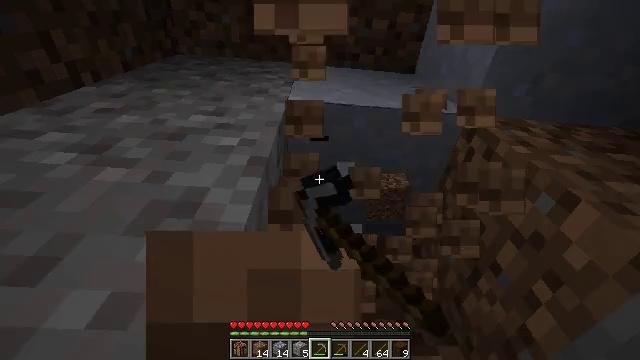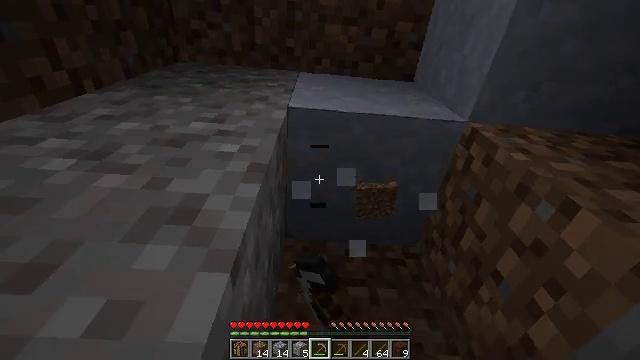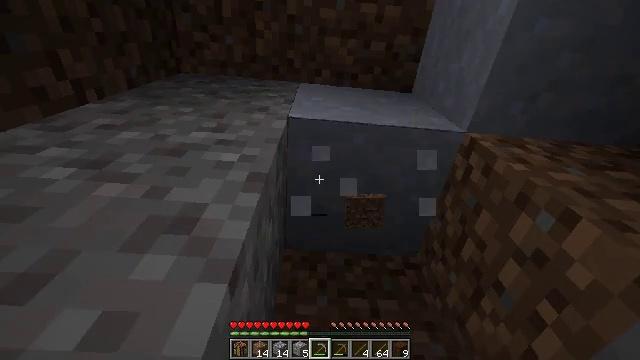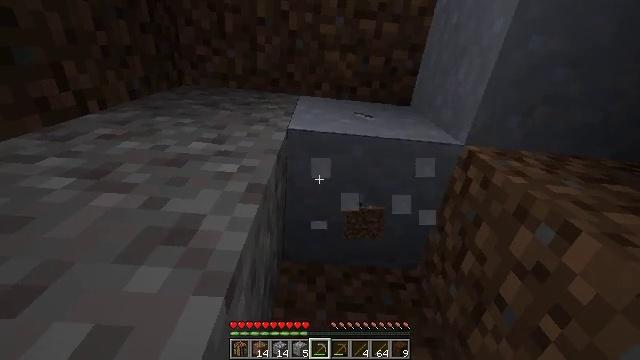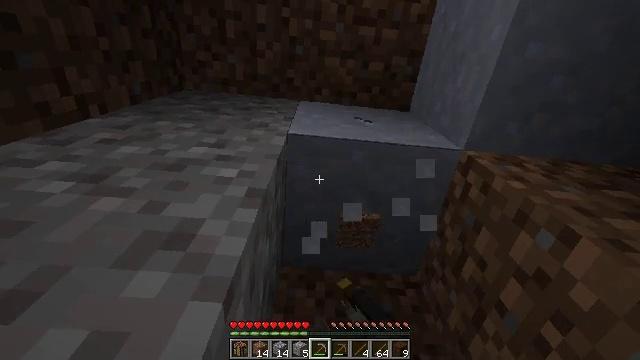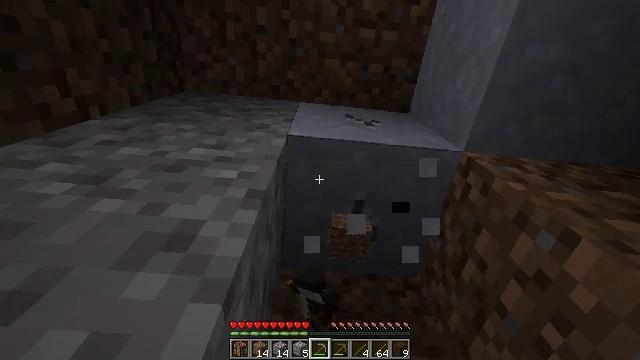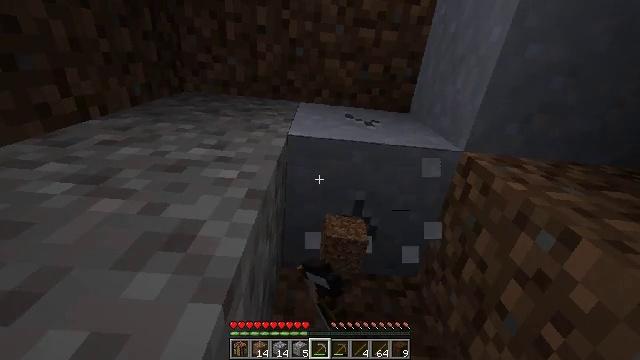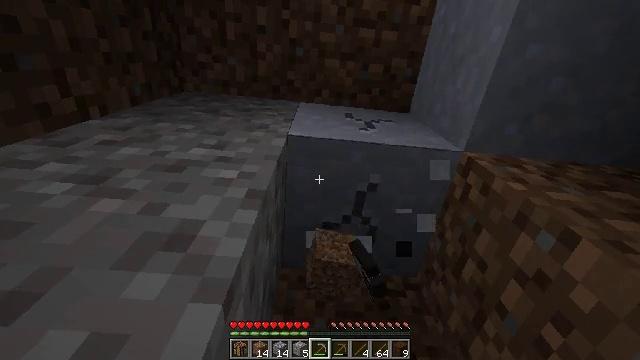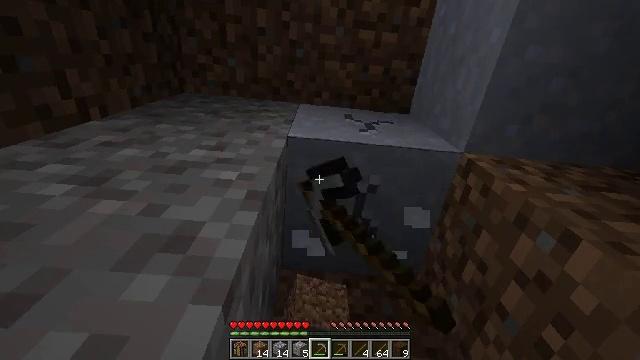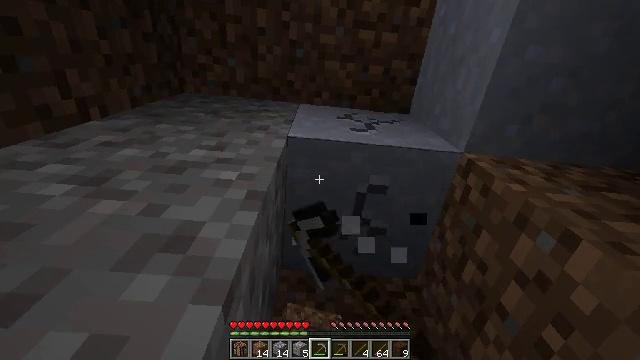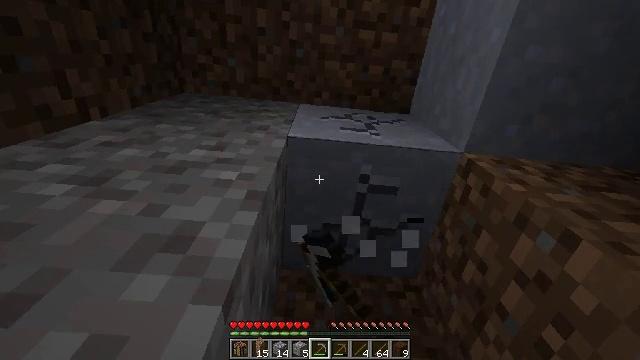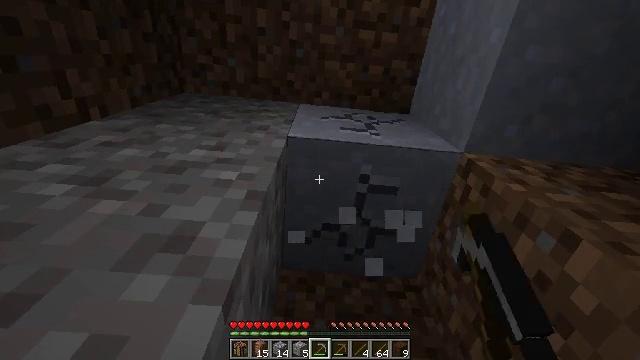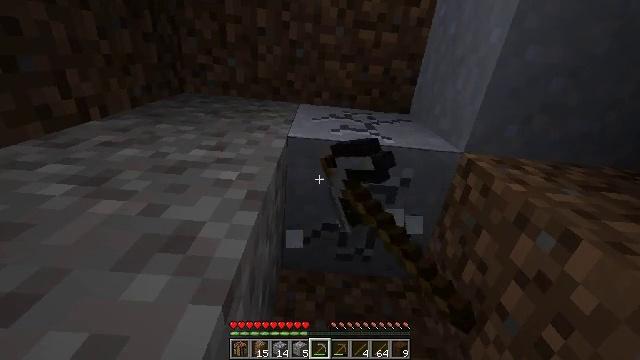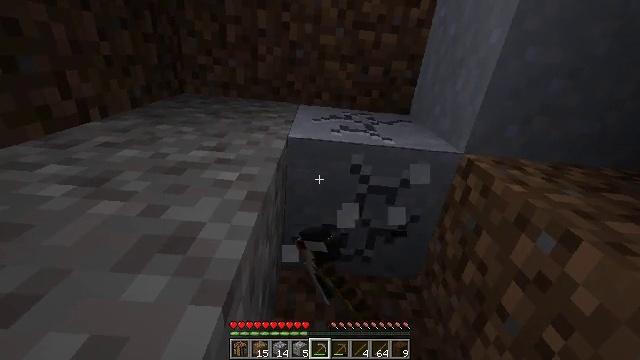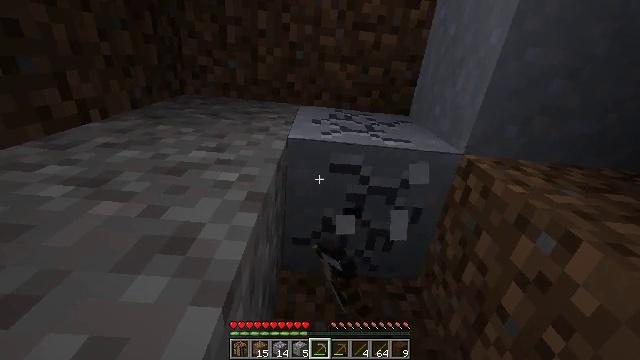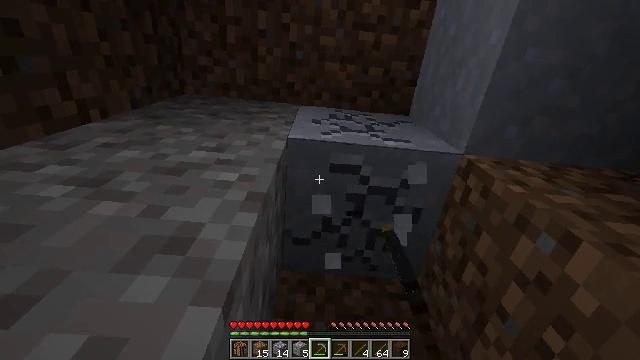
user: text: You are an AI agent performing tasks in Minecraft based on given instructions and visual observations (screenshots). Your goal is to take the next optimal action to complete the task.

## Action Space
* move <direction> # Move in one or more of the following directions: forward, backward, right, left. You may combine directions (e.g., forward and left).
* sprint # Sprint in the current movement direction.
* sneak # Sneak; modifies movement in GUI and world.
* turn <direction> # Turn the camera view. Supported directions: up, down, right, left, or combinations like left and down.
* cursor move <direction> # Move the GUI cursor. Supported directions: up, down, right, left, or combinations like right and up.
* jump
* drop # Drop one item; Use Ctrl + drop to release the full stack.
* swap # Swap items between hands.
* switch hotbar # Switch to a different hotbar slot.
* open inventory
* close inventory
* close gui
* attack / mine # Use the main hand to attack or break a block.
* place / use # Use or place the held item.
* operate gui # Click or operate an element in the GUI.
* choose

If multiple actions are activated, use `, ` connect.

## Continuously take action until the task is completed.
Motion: motion action
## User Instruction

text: Mine the clay from the riverbed.
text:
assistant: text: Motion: turn up, attack / mine
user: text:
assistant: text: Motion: turn up, attack / mine
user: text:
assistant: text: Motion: turn up, attack / mine
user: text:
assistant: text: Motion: turn up, attack / mine
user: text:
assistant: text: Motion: attack / mine
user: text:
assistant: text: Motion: attack / mine
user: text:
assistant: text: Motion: attack / mine
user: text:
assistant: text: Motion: attack / mine
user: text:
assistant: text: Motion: attack / mine
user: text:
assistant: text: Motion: attack / mine
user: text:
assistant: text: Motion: attack / mine
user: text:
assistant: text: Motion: attack / mine
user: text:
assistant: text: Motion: attack / mine
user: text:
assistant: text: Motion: attack / mine
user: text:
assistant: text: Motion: attack / mine
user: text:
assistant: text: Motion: attack / mine
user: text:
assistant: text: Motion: attack / mine
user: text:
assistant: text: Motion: attack / mine
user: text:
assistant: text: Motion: attack / mine
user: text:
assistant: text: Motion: attack / mine
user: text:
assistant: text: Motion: attack / mine
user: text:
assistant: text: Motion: attack / mine
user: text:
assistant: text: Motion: attack / mine
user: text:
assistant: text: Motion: attack / mine